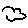
Label: cloud